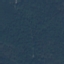
Label: Forest